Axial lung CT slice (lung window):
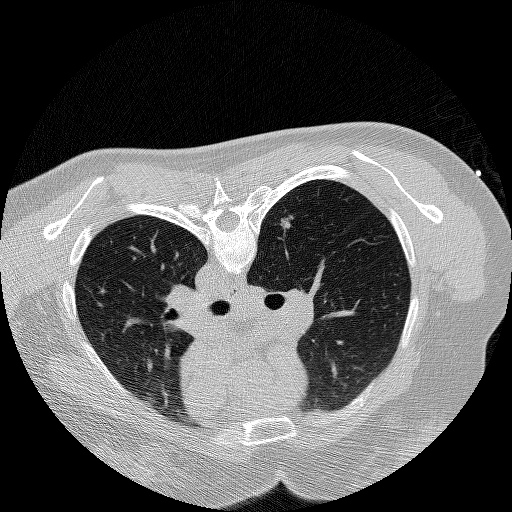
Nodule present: yes
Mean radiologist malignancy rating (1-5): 4.75